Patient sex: F
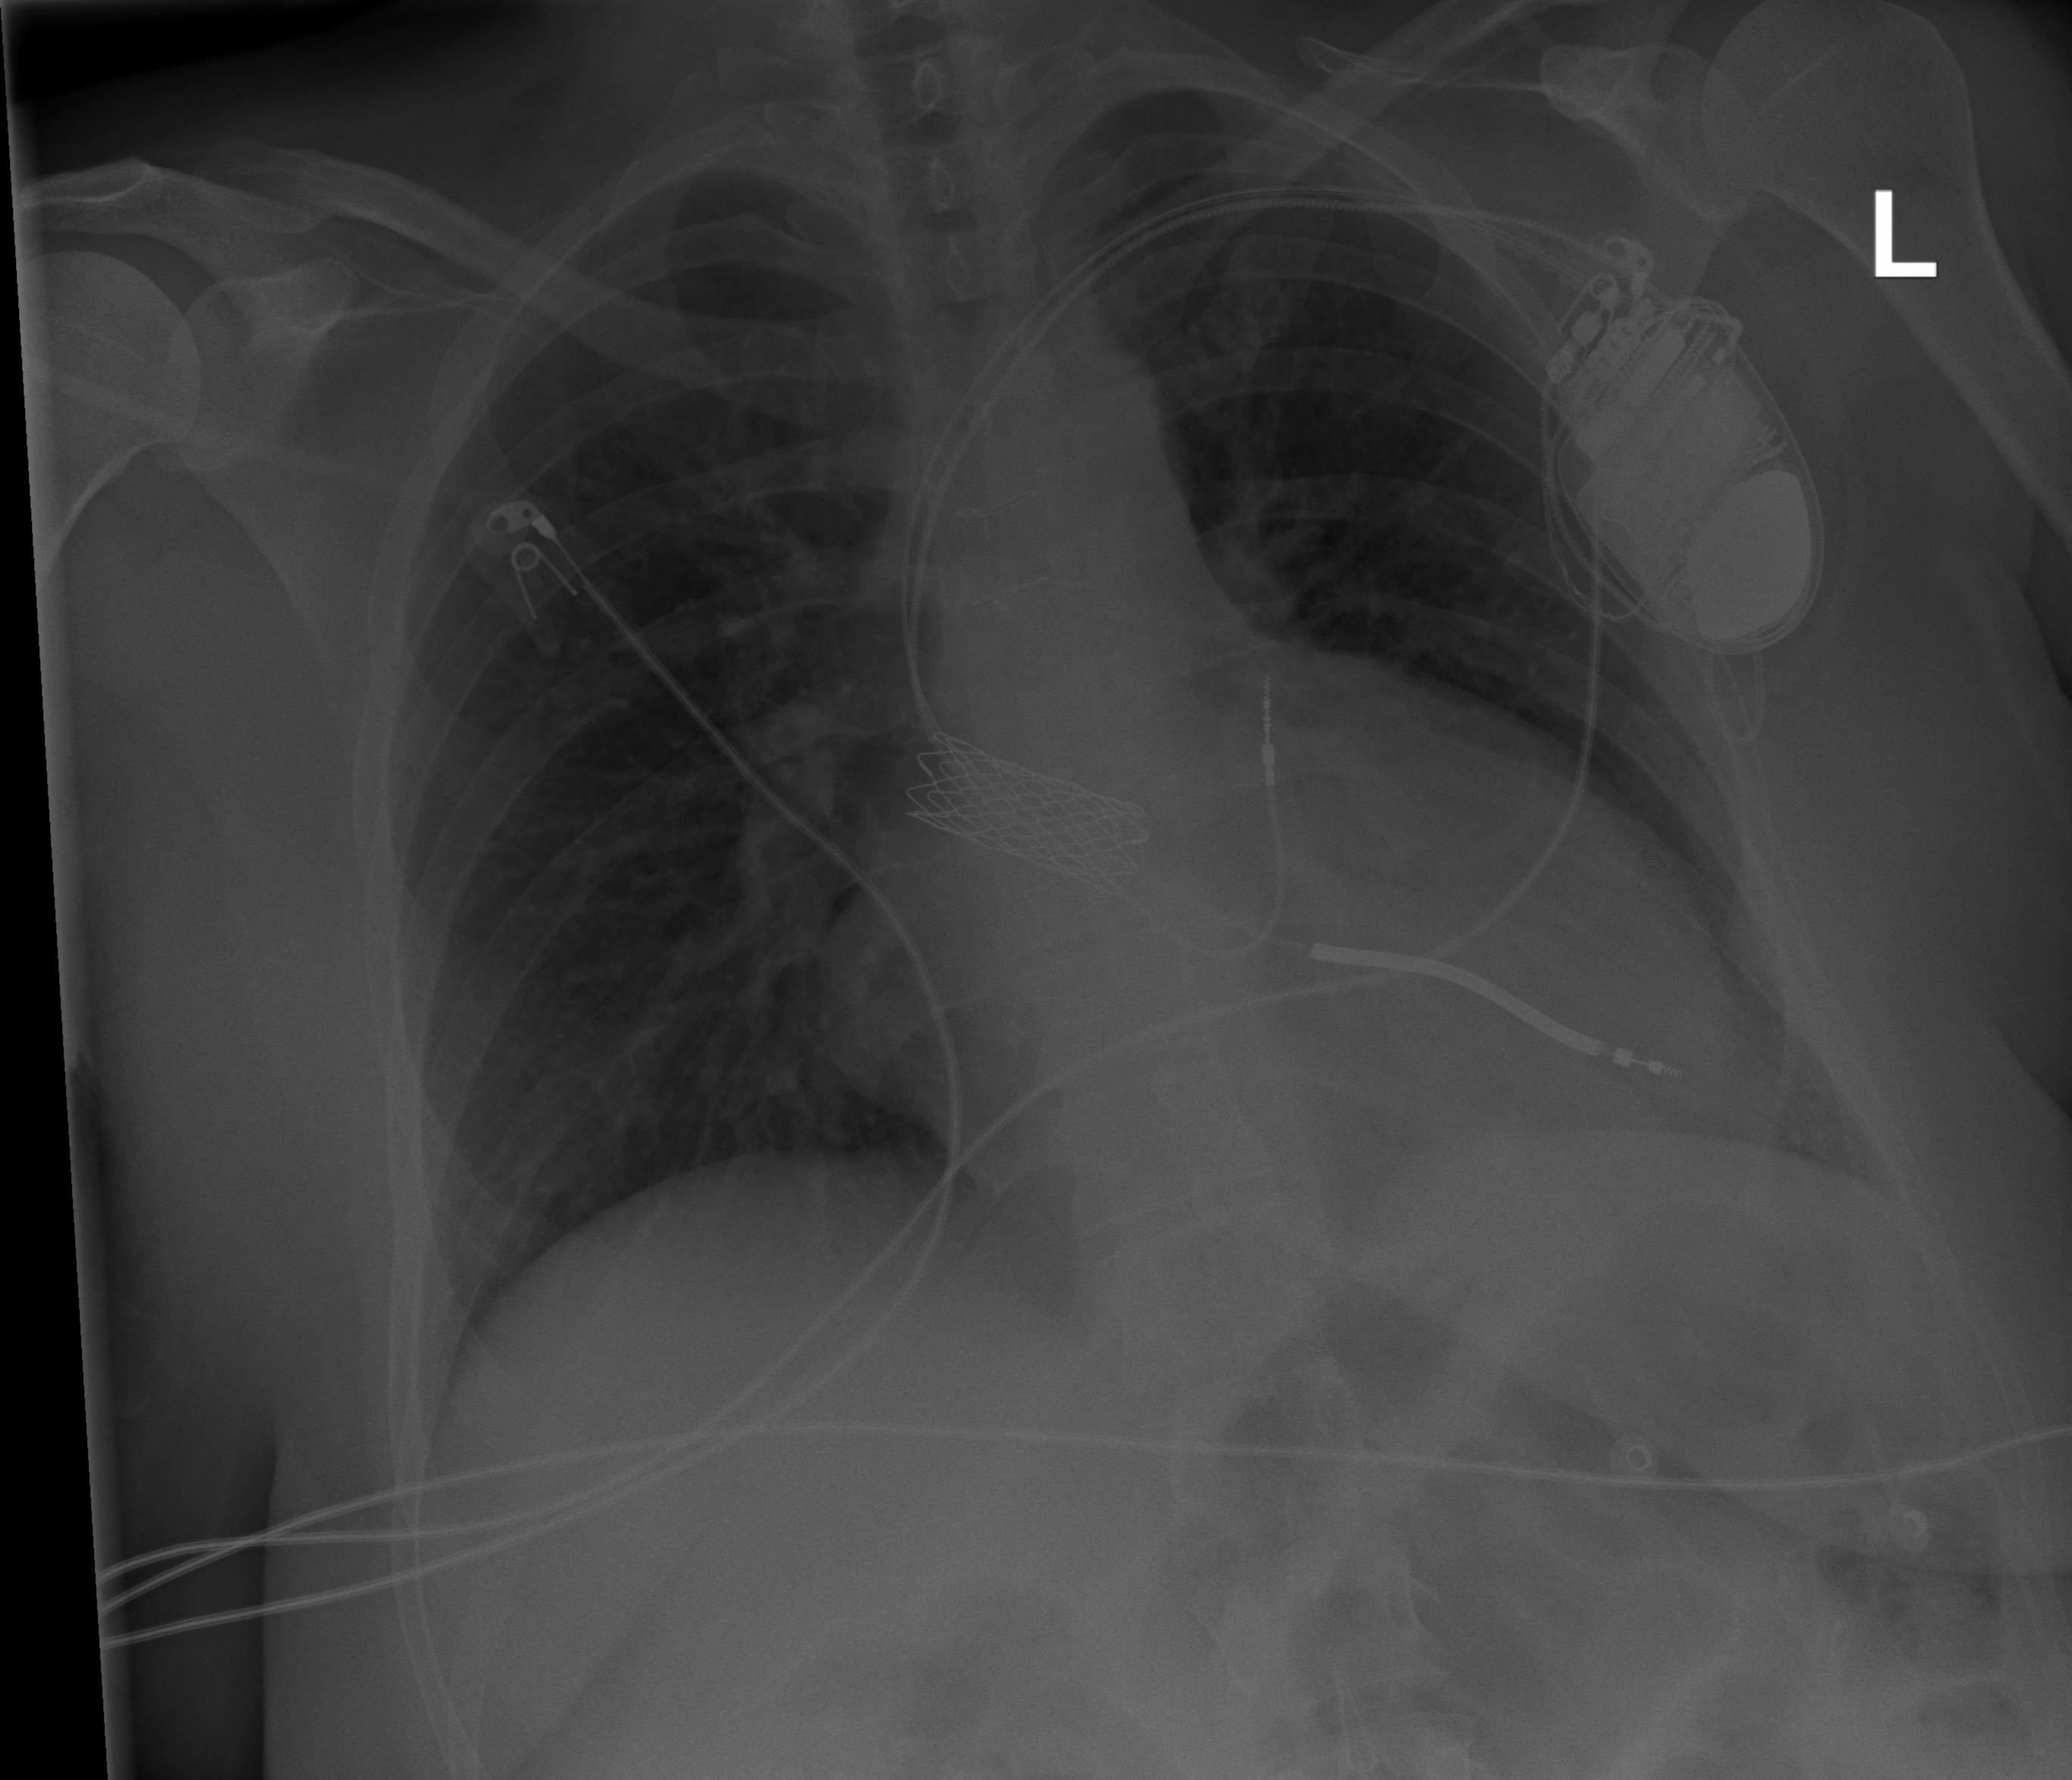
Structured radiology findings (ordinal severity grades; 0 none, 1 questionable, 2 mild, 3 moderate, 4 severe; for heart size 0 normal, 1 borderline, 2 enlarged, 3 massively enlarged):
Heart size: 2
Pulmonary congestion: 0
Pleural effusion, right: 0
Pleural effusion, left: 0
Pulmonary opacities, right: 0
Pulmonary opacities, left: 0
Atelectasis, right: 0
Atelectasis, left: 2